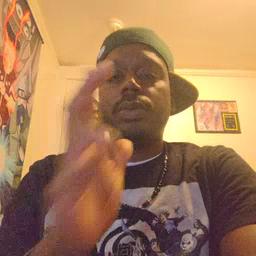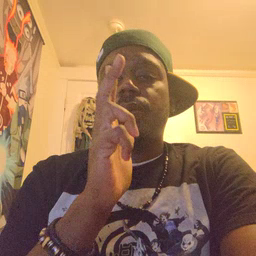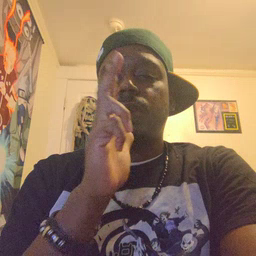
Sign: hen